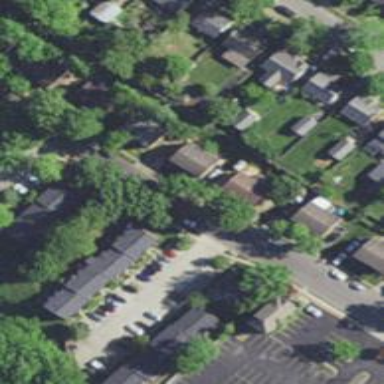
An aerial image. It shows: Living street.